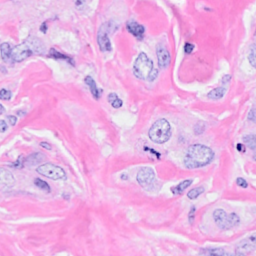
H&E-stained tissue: Breast